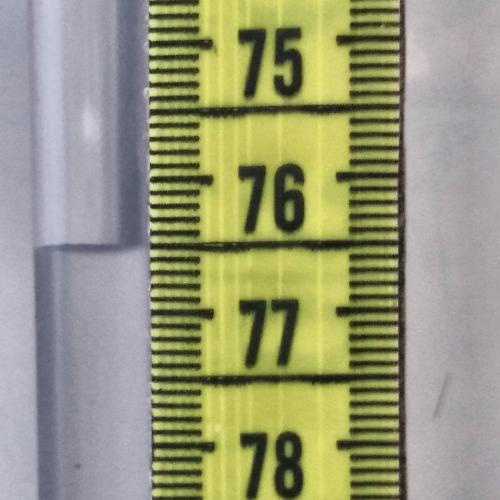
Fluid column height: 76.5 cm